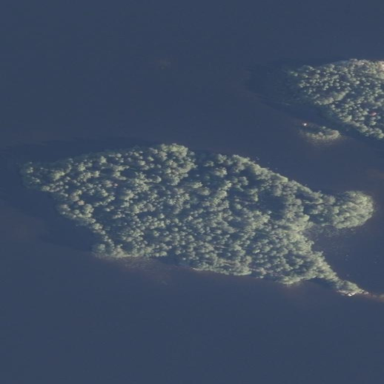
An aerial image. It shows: Islet surrounded by woodland.